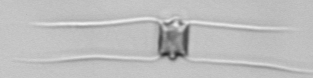
Label: Chaetoceros_didymus